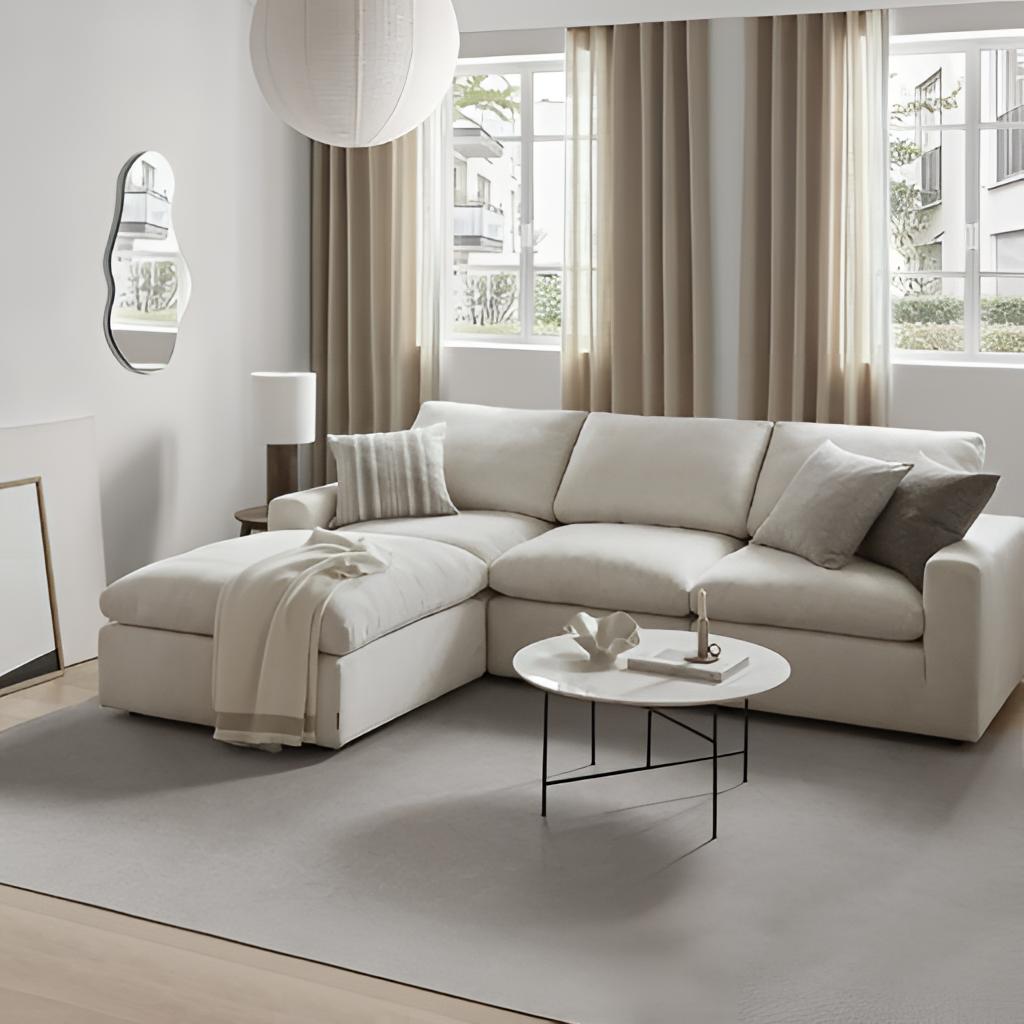
fabric sectional sofa, living room, gray paint wallpaper, with solid pattern, floor flooring, with plank pattern, contemporary